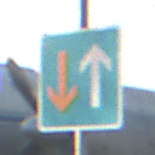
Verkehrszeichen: VorrangVorGegenverkehr
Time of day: SunriseSunset
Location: Outdoor (Special)
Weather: Clear
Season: NotSpecified
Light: Natural